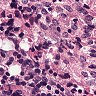
Metastatic tissue present: no